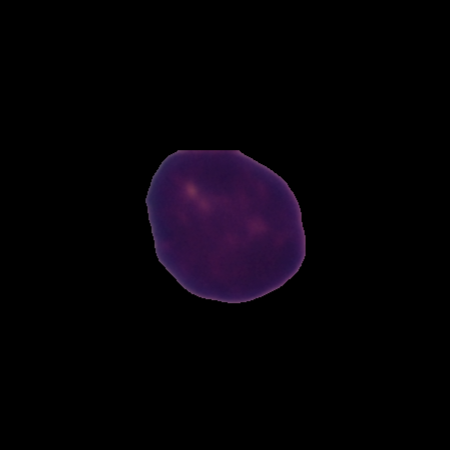
Label: healthy